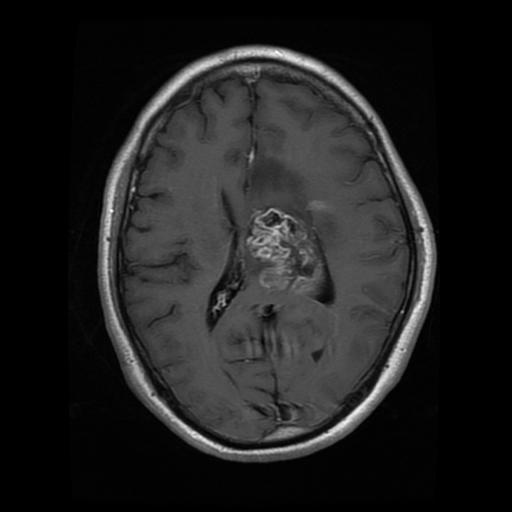
Label: glioma